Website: home-depot
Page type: payment
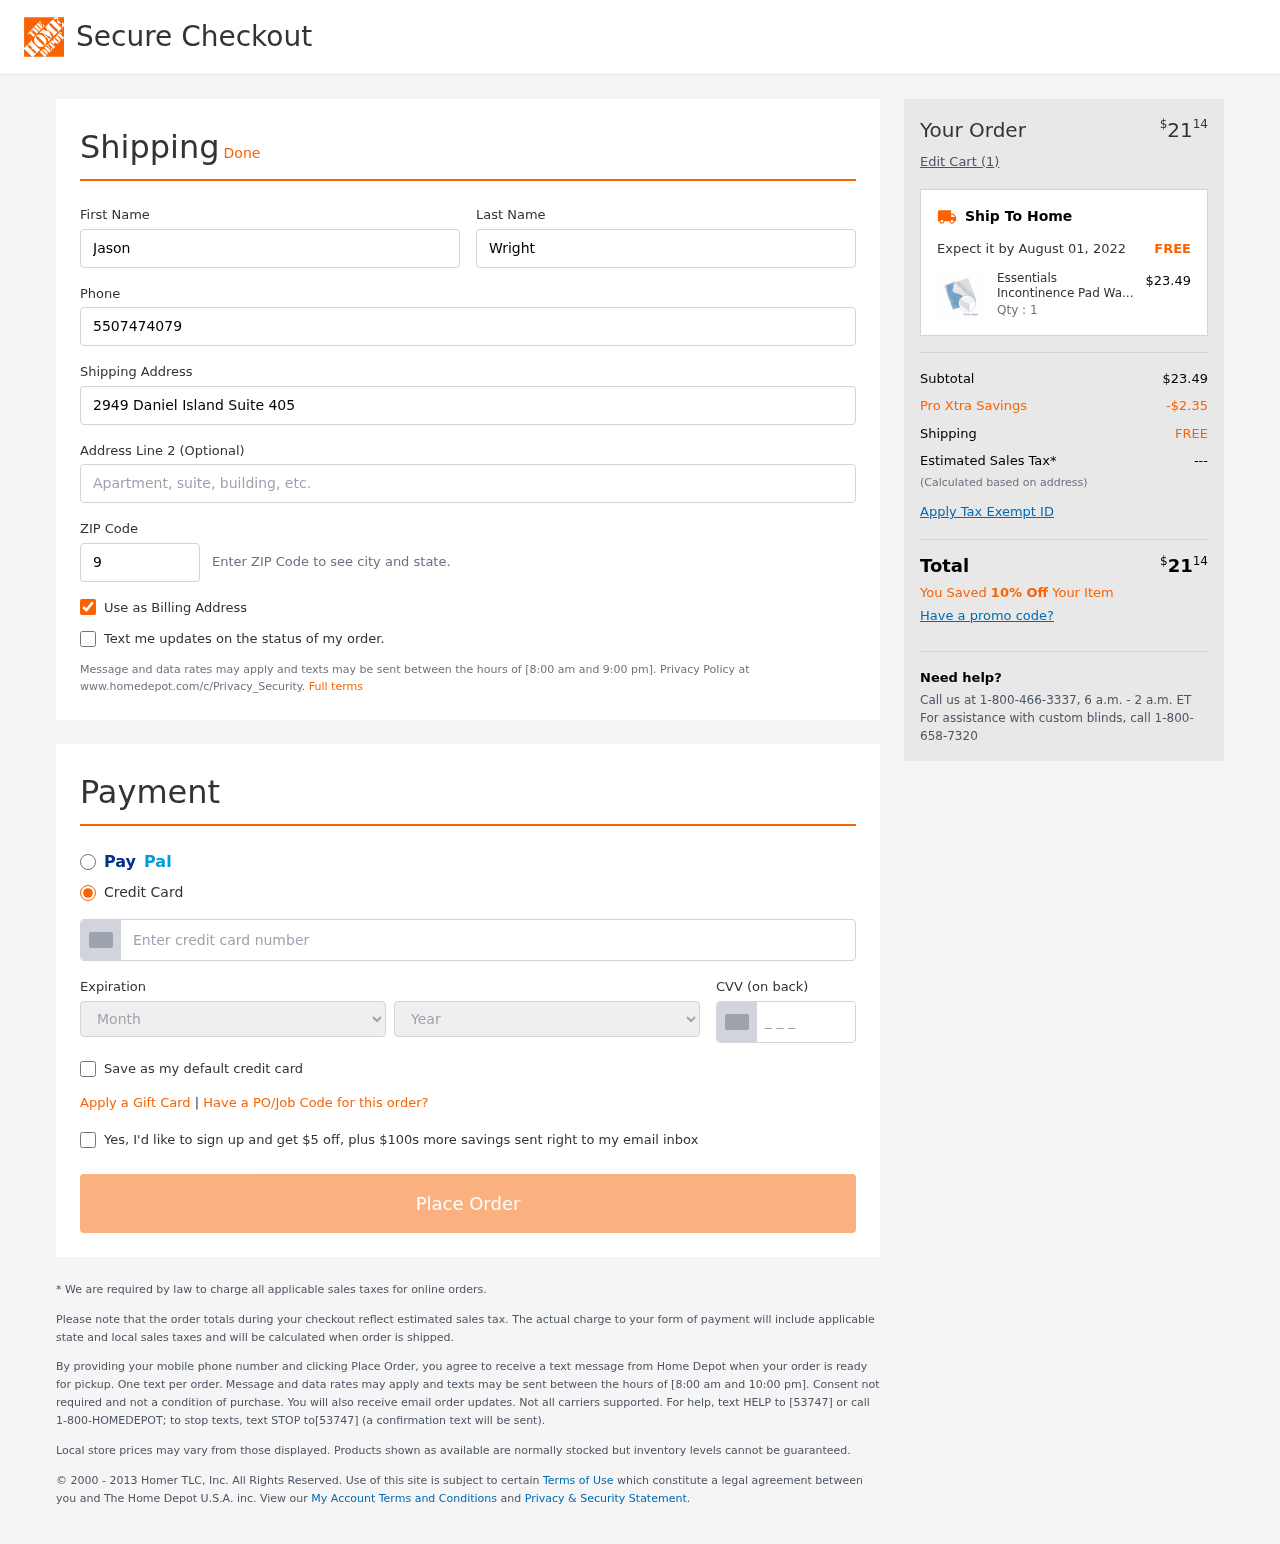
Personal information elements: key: PII_CARD_CVV
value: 013
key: PII_CARD_EXPIRY_MONTH
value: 04
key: PII_CARD_EXPIRY_YEAR
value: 30
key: PII_CARD_NUMBER
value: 6522 4049 6456 3126
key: PII_FIRSTNAME
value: Jason
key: PII_LASTNAME
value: Wright
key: PII_PHONE
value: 5507474079
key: PII_POSTCODE
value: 97045
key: PII_STREET
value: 2949 Daniel Island Suite 405
Product elements: key: PRODUCT1_NAME
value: Essentials Incontinence Pad Washable Bed Protector Potty Training Sleep Mat Square Quilted Blue(70x9
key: PRODUCT1_PRICE
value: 23.49
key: PRODUCT1_QUANTITY
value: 1
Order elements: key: ORDER_TOTAL
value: $2114
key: ORDER_NUM_ITEMS
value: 1
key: ORDER_DELIVERY_DATE
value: August 01, 2022
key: ORDER_SUBTOTAL
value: $23.49
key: ORDER_DISCOUNT
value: -$2.35
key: ORDER_SHIPPING_COST
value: FREE